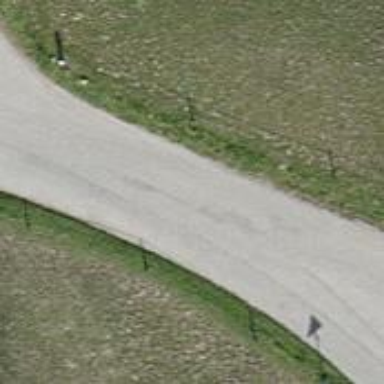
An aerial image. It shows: Unclassified asphalt road with sidewalk on the left side.